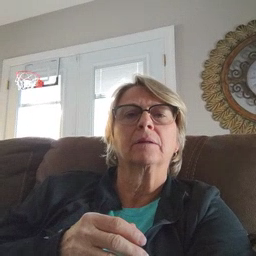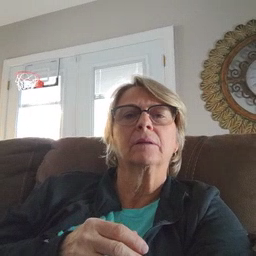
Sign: fine